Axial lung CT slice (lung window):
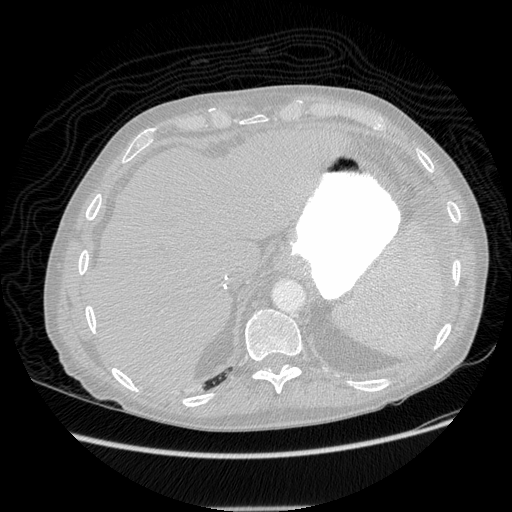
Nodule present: no